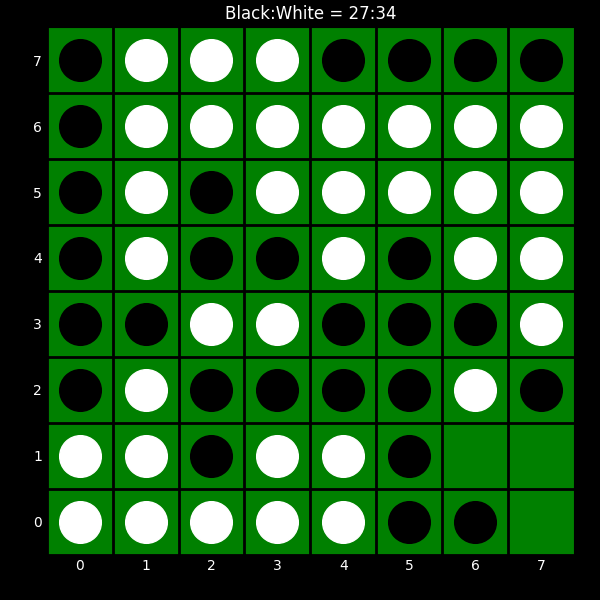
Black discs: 27
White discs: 34